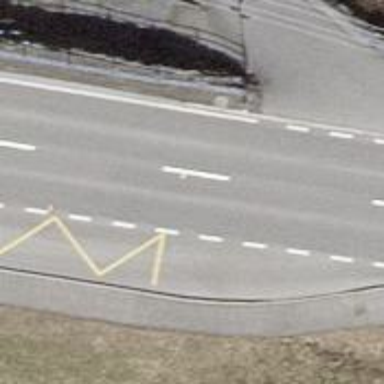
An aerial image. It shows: Public transport stop position.